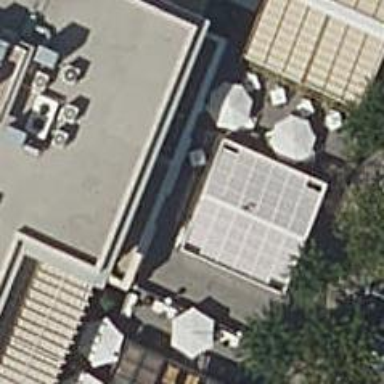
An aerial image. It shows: Restaurant.